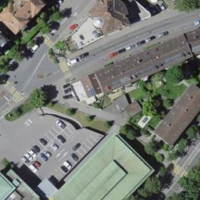
EUNIS habitat code: 55
Species observed at this site:
Cymbalaria muralis